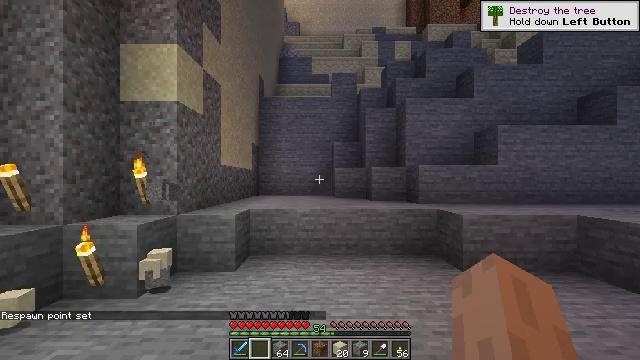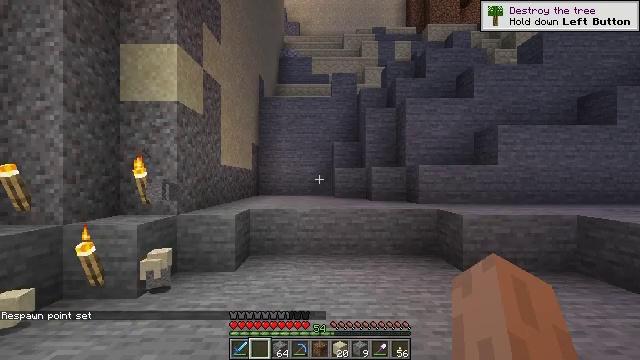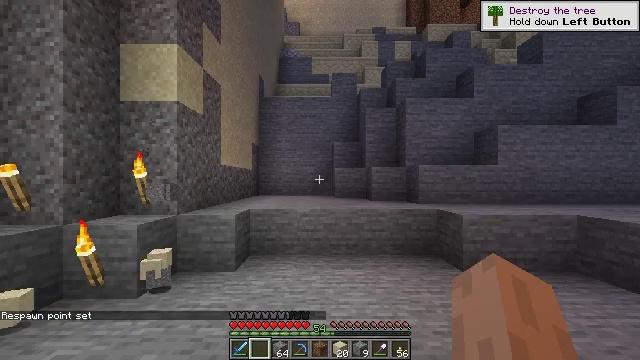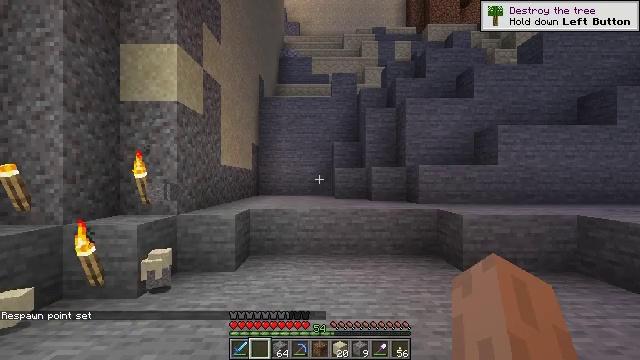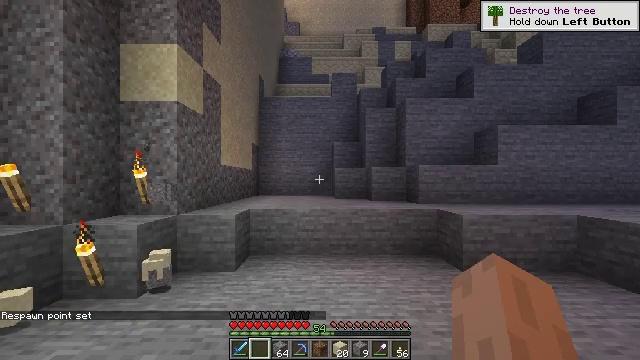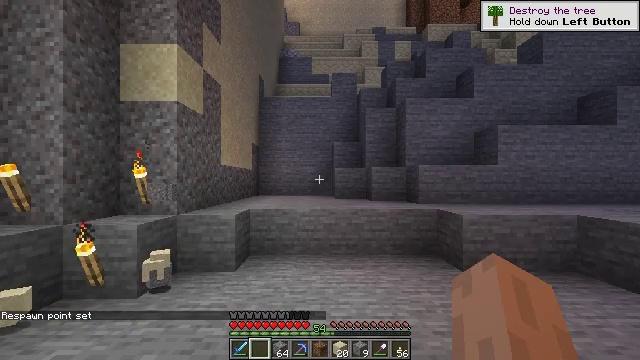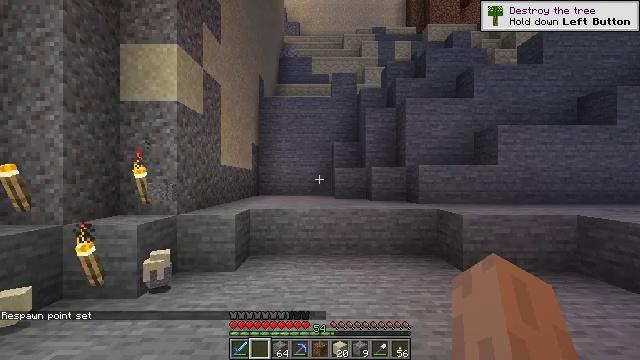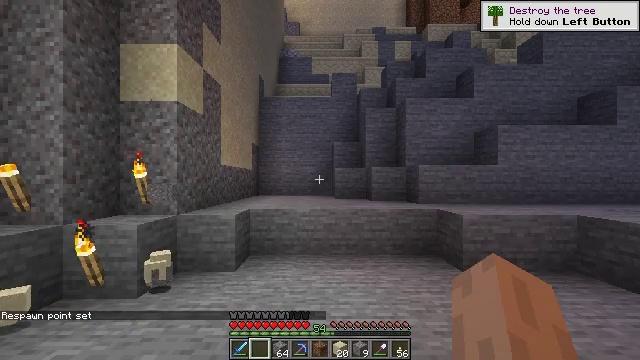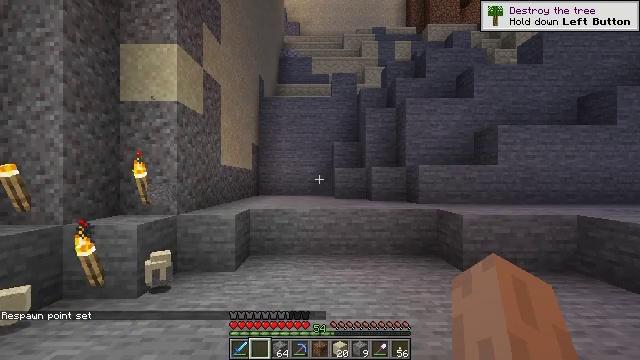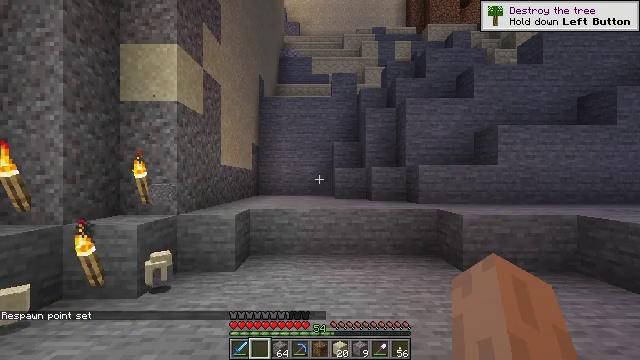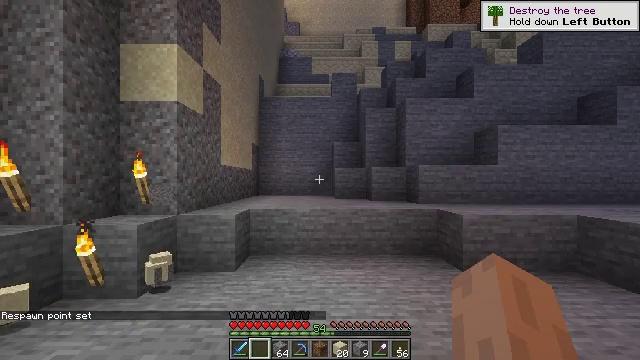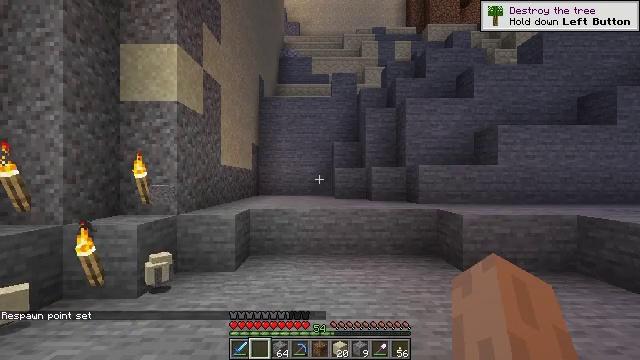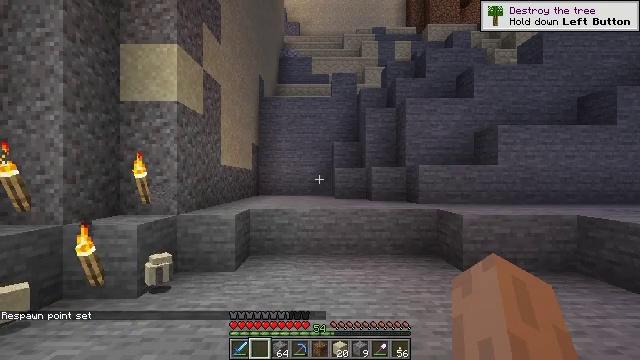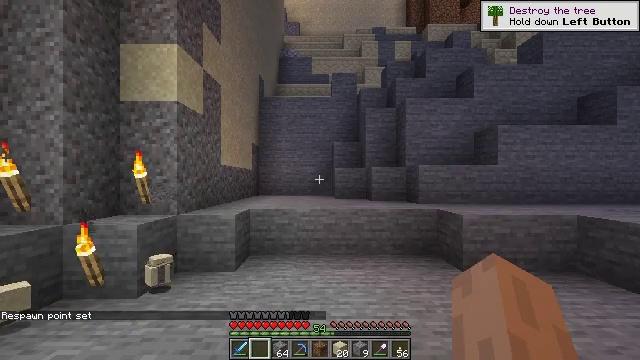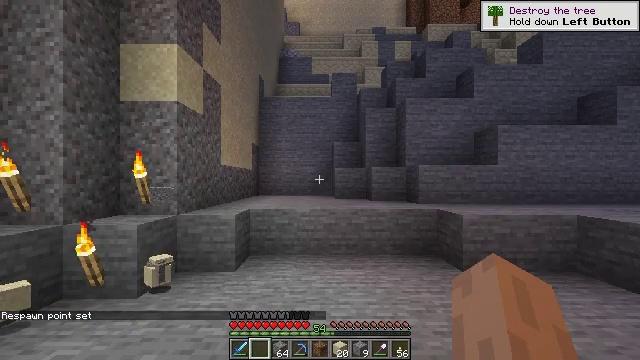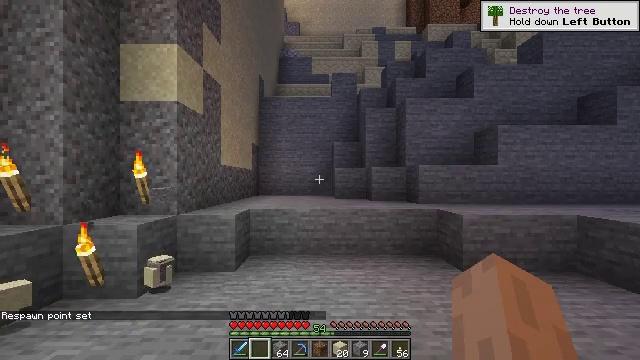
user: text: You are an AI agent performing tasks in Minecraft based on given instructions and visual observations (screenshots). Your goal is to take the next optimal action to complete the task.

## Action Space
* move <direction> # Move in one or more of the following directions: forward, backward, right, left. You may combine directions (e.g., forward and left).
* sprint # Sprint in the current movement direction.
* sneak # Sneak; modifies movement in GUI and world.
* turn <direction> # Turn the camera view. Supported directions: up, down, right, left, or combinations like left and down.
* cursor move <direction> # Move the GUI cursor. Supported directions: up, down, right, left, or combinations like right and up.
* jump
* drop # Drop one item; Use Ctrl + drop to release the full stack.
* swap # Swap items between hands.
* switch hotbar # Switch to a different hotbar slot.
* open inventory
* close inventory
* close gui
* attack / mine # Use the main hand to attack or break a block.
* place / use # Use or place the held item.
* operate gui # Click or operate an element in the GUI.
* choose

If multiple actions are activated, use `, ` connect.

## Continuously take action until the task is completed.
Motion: motion action
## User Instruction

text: Pick up the white bed by breaking it.
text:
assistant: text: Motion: no_op
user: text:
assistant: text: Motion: no_op
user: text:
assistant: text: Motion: no_op
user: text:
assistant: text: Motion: no_op
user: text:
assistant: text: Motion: no_op
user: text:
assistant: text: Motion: no_op
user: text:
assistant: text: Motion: no_op
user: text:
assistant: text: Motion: no_op
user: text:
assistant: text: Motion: no_op
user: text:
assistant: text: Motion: no_op
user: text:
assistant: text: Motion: no_op
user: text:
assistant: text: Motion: no_op
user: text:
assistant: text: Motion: no_op
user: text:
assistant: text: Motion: no_op
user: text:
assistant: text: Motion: no_op
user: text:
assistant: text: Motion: no_op
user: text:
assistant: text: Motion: no_op
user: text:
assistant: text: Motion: turn up
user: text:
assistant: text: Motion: turn up
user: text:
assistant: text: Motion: no_op
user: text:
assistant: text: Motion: no_op
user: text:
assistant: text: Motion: no_op
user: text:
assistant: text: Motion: turn left
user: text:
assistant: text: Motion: turn left and up
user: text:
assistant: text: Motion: turn left and up
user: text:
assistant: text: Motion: turn left
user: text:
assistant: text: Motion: turn right
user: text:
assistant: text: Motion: turn right and down
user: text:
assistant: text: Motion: turn left and down
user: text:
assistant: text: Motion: turn left and down